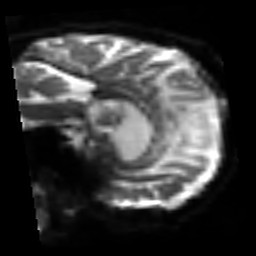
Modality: sbref
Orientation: sagittal
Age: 64
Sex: male
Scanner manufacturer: siemens
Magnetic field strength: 3 T
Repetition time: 3.2 s
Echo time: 0.081 s